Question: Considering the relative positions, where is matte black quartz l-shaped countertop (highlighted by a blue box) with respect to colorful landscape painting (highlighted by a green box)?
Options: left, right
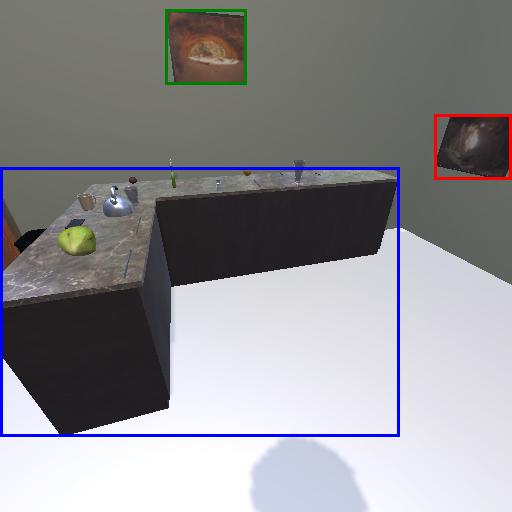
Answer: left